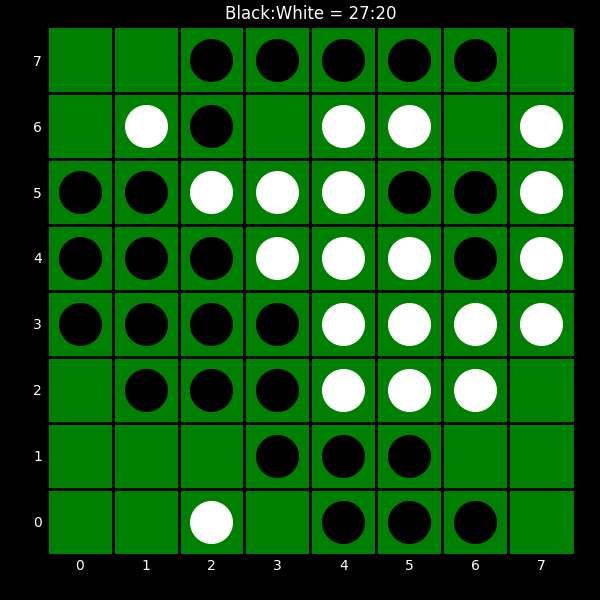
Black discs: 27
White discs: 20